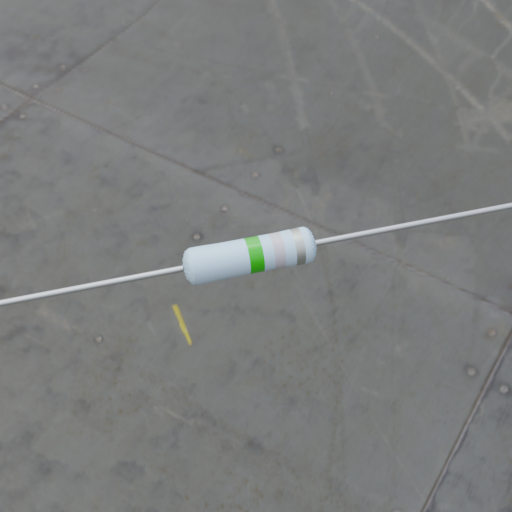
Resistor colour bands (in order): green, silver, silver